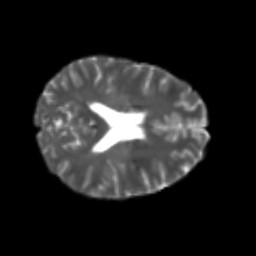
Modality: T2w
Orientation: axial
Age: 22
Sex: female
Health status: healthy
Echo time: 0.074 s